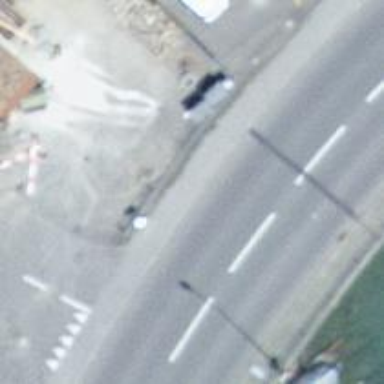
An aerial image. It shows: Bus stop along the road.